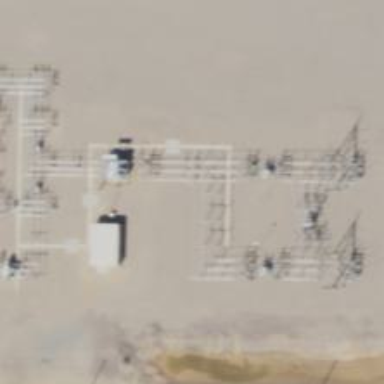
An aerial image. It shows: Outdoor power substation with surrounding wall. The substation operates at the distribution level.